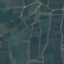
Land use / land cover: PermanentCrop